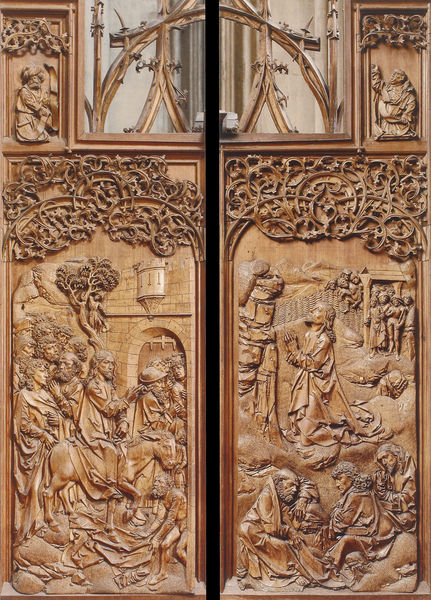
Titel: Rothenburg o. d. Tauber, Stadtpfarrkirche St. Jakob, Heilig-Blut-Altar
Künstler: Tilman Riemenschneider
Standort: Rothenburg, Jakobskirche (EU - D - Sachsen-Anhalt)
Schlagwörter: baum, flügel, bäume, menschen, holz, männer, szene, tür, ornament, falten, kirche, gold, personen, gotik, esel, reiter, ranken, reiten, relief, türen, dorf, mauer, figuren, ornamente, türflügel, faltenwurf, tor, foto, fotografie, erker, religion, beten, altar, schnitzerei, portal, stadttor, christus, jesus, religiös, mönch, palmen, kirchlich, jünger, jerusalem, turban, retabel, schnitz, stifter, flügelaltar, pilger, apostel, einzug, ölberg, schnitzarbeit, klappaltar, holzschnitzerei, einzug in jerusalem, palmsonntag